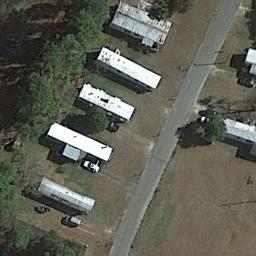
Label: mobile_home_park